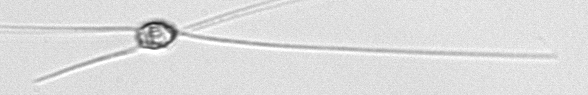
Label: Chaetoceros_danicus